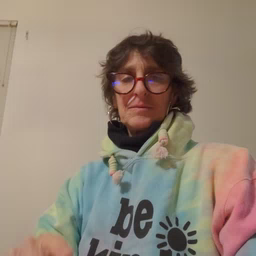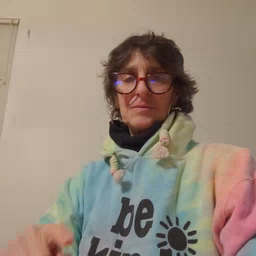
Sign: go